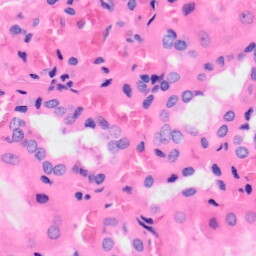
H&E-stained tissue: Kidney